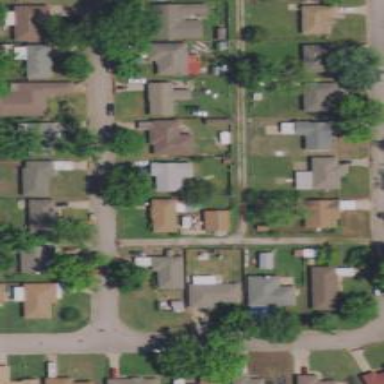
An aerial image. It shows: Alley classified as service road.